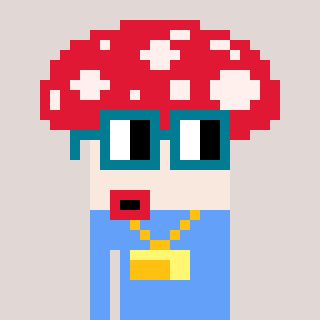
a pixel art character with square dark green glasses, a mushroom-shaped head and a blue-colored body on a warm background